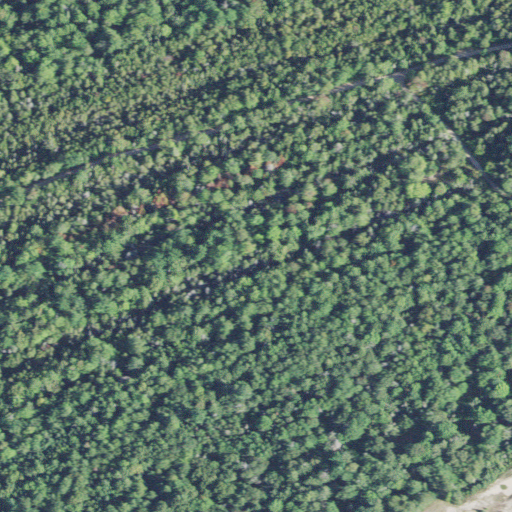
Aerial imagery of dune(s) in Michigan named Wiggins Point Dune and Swale Complex containing woody wetlands, evergreen forest, mixed forest, open development, low intensity development, deciduous forest, and barren land